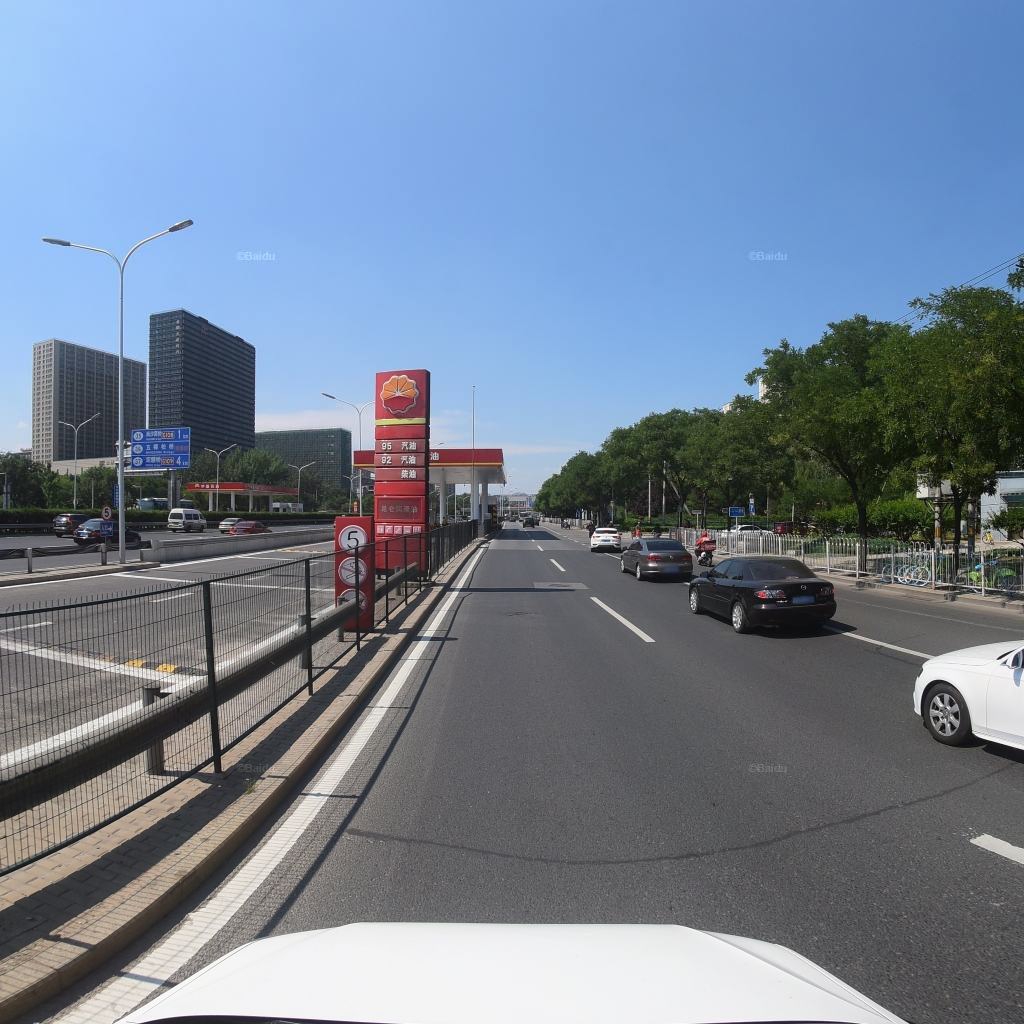
Region: Fengtai
Road damage annotations: manhole cover, transverse patch, manhole cover, transverse patch, longitudinal patch